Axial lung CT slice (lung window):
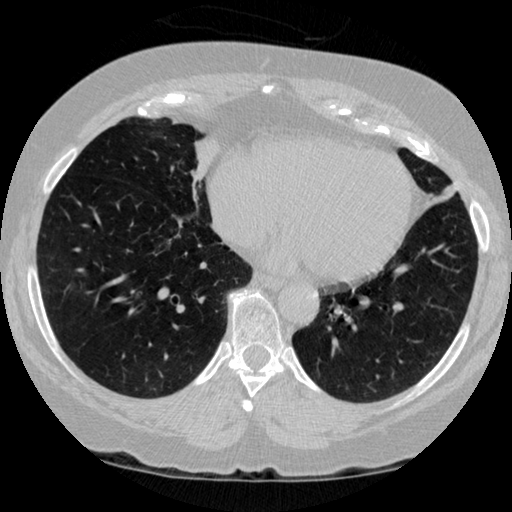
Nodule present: no